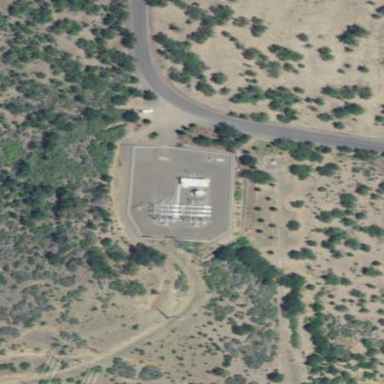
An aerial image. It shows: Distribution substation surrounded by fence.